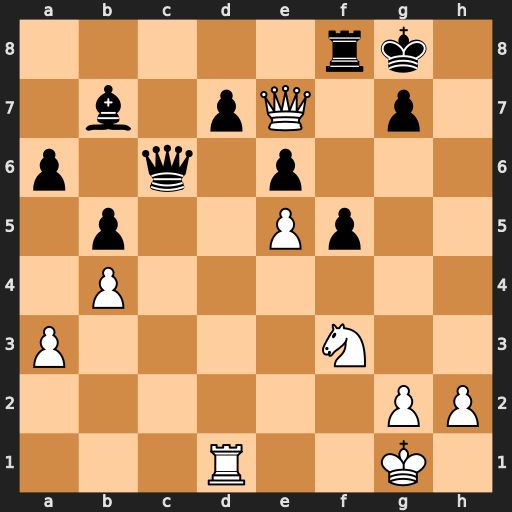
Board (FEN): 5rk1/1b1pQ1p1/p1q1p3/1p2Pp2/1P6/P4N2/6PP/3R2K1
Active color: w
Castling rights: -
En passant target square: -
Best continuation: Rxd7 Qc1+ Kf2 Qh6 Rxb7